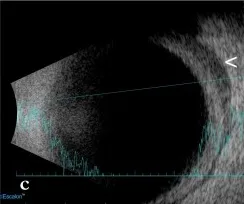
C) The ultrasonogram shows a thick ocular coat with subtenon fluid.
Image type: ophthalmic_imaging (b_scan)